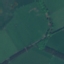
Land use / land cover class: Pasture